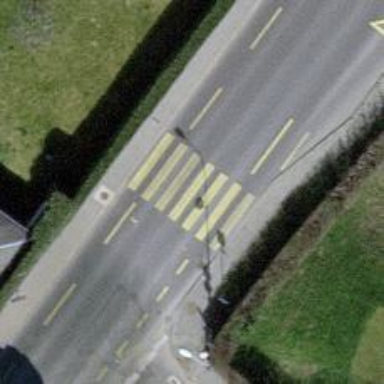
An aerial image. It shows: Marked crossing with zebra stripes on the road.